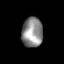
Tissue: prostate
Cell type: Fibroblasts
Senescence score: 0.8182
Nuclear area (px): 617
Mean DAPI intensity: 139.872